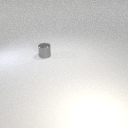
small gray metal cylinder